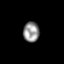
Tissue: prostate
Cell type: Fibroblasts
Senescence score: 0.7048
Nuclear area (px): 319
Mean DAPI intensity: 146.135